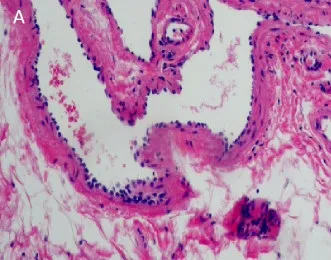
(A) Under electron microscope, the submucosa showed irregular dilated vessels with multiple lumens. The vascular wall was lined with small and deeply stained endothelial cells, and the vascular endothelial hyperplasia was obvious (Hematoxylin and eosin staining,x100).
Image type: pathology (h&e)